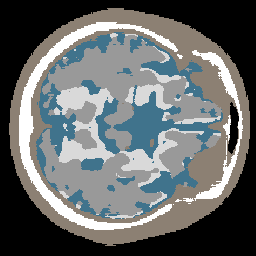
Label: no_lesion